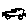
Label: car